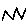
Label: zigzag